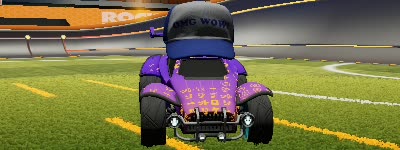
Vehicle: octane